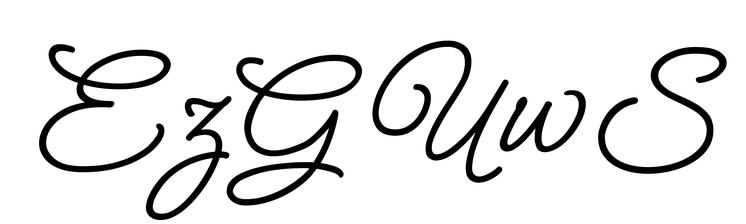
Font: MeowScript-Regular